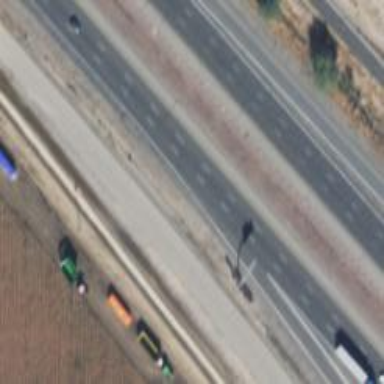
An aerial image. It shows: Motorway junction.